Field crop: maize
Growth stage: 2
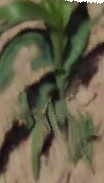
Species: maize